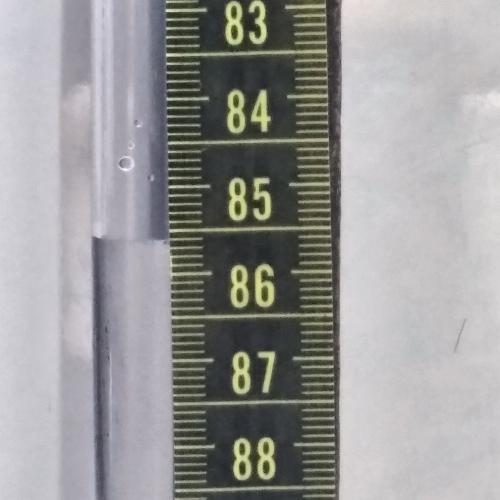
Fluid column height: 85.6 cm